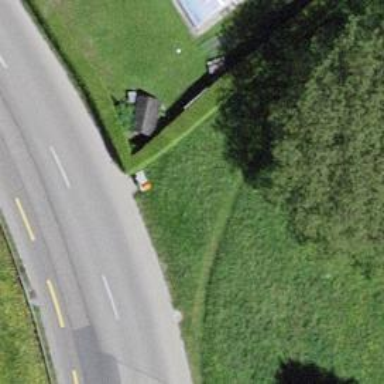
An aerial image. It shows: Aerial orange marker.